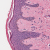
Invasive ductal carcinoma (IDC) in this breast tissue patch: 0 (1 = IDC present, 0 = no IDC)